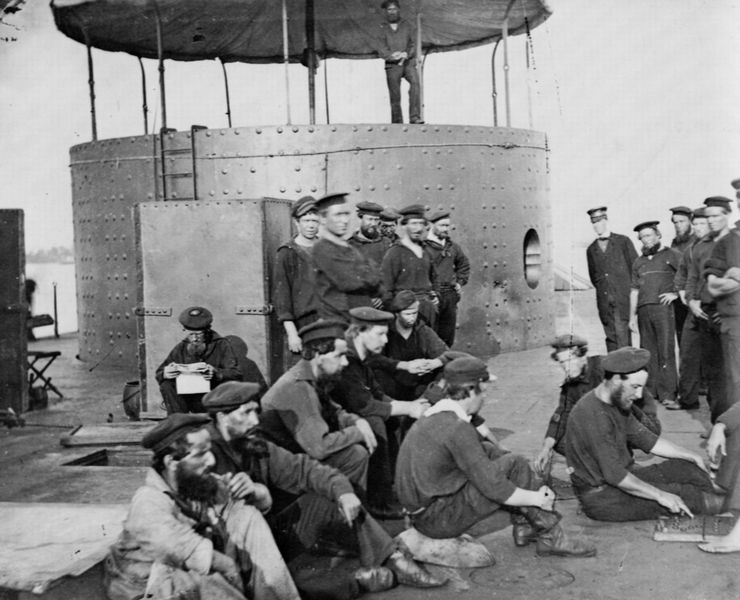
Titel: Mannschaft der ersten Monitor an Deck
Künstler: Mathew B. Brady
Schlagwörter: gruppe, himmel, meer, weiß, fluss, menschen, see, sitzen, fenster, hüte, männer, schwarz, dach, leute, zylinder, bart, bärte, mützen, stehen, gewässer, sitzend, stehend, turm, kopfbedeckung, schiff, süden, pause, rast, arbeiter, krieg, leiter, seemänner, soldaten, spielen, rauchen, lesen, metall, warten, nieten, foto, fotografie, photographie, spiel, eisen, hocken, militär, schwarzweiß, uniform, spielend, photo, matrosen, deck, marine, kabine, stahl, blech, luke, festland, tank, kreuzer, ausguck, zusammen, zigaretten, ddr, schiffsdeck, belegschaft, u-boot, metallwand, matroen